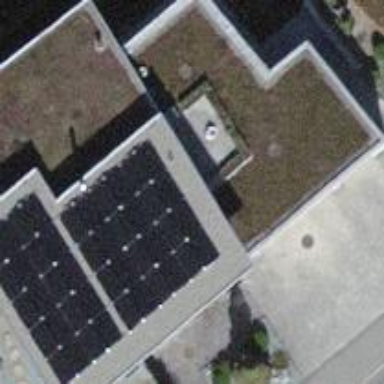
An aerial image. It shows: Solar power generator using photovoltaic panels.